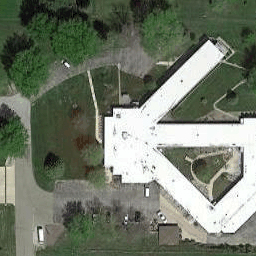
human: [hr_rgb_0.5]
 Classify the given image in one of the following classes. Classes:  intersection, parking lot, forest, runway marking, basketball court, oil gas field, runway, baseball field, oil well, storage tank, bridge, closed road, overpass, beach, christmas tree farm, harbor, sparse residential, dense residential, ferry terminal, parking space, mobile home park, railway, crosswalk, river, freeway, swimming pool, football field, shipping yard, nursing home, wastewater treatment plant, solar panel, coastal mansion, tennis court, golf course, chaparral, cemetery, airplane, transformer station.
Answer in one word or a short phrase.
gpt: nursing home